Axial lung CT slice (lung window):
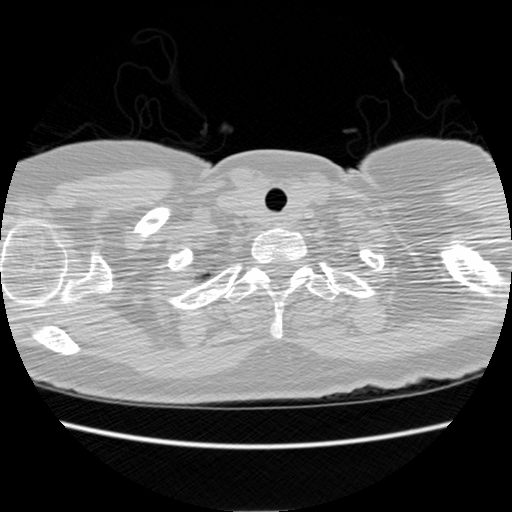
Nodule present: no